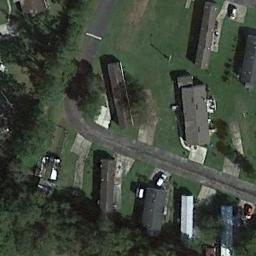
Label: residential